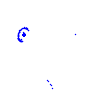
Particle: proton